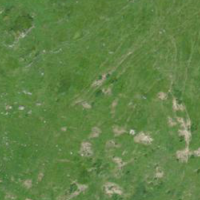
EUNIS habitat code: 23
Species observed at this site:
Vaccinium myrtillus
Vaccinium uliginosum